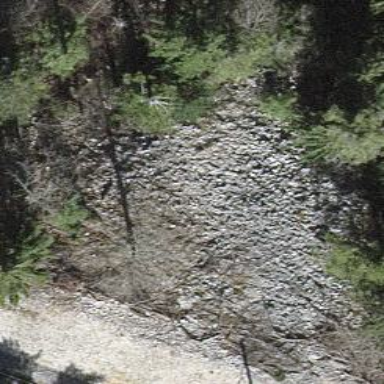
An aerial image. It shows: Natural scree.